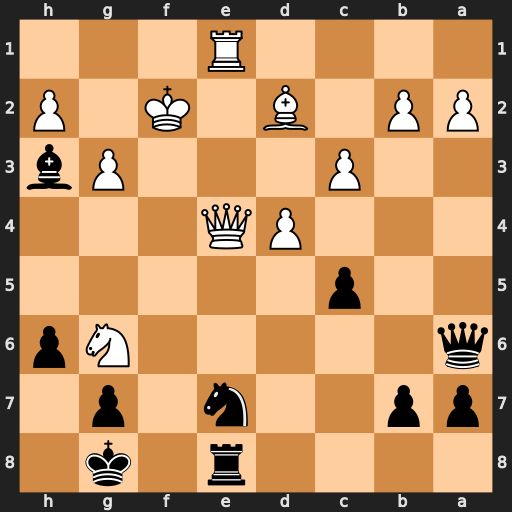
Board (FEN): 4r1k1/pp2n1p1/q5Np/2p5/3PQ3/2P3Pb/PP1B1K1P/4R3
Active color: b
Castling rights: -
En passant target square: -
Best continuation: Qxg6 Qxg6 Rf8+ Ke2 Nxg6